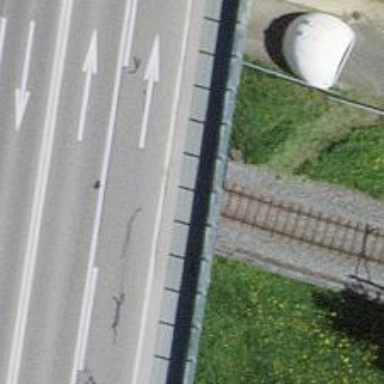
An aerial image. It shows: Single railway track with electrification through contact line.